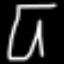
Label: pants